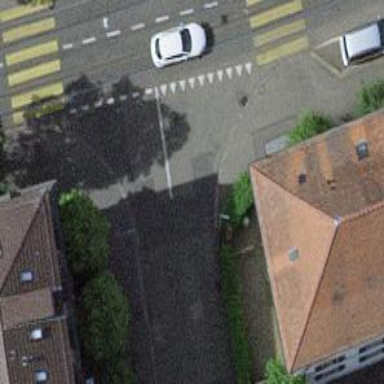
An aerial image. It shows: Residential road with asphalt surface. There is sidewalk on the left side.